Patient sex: M
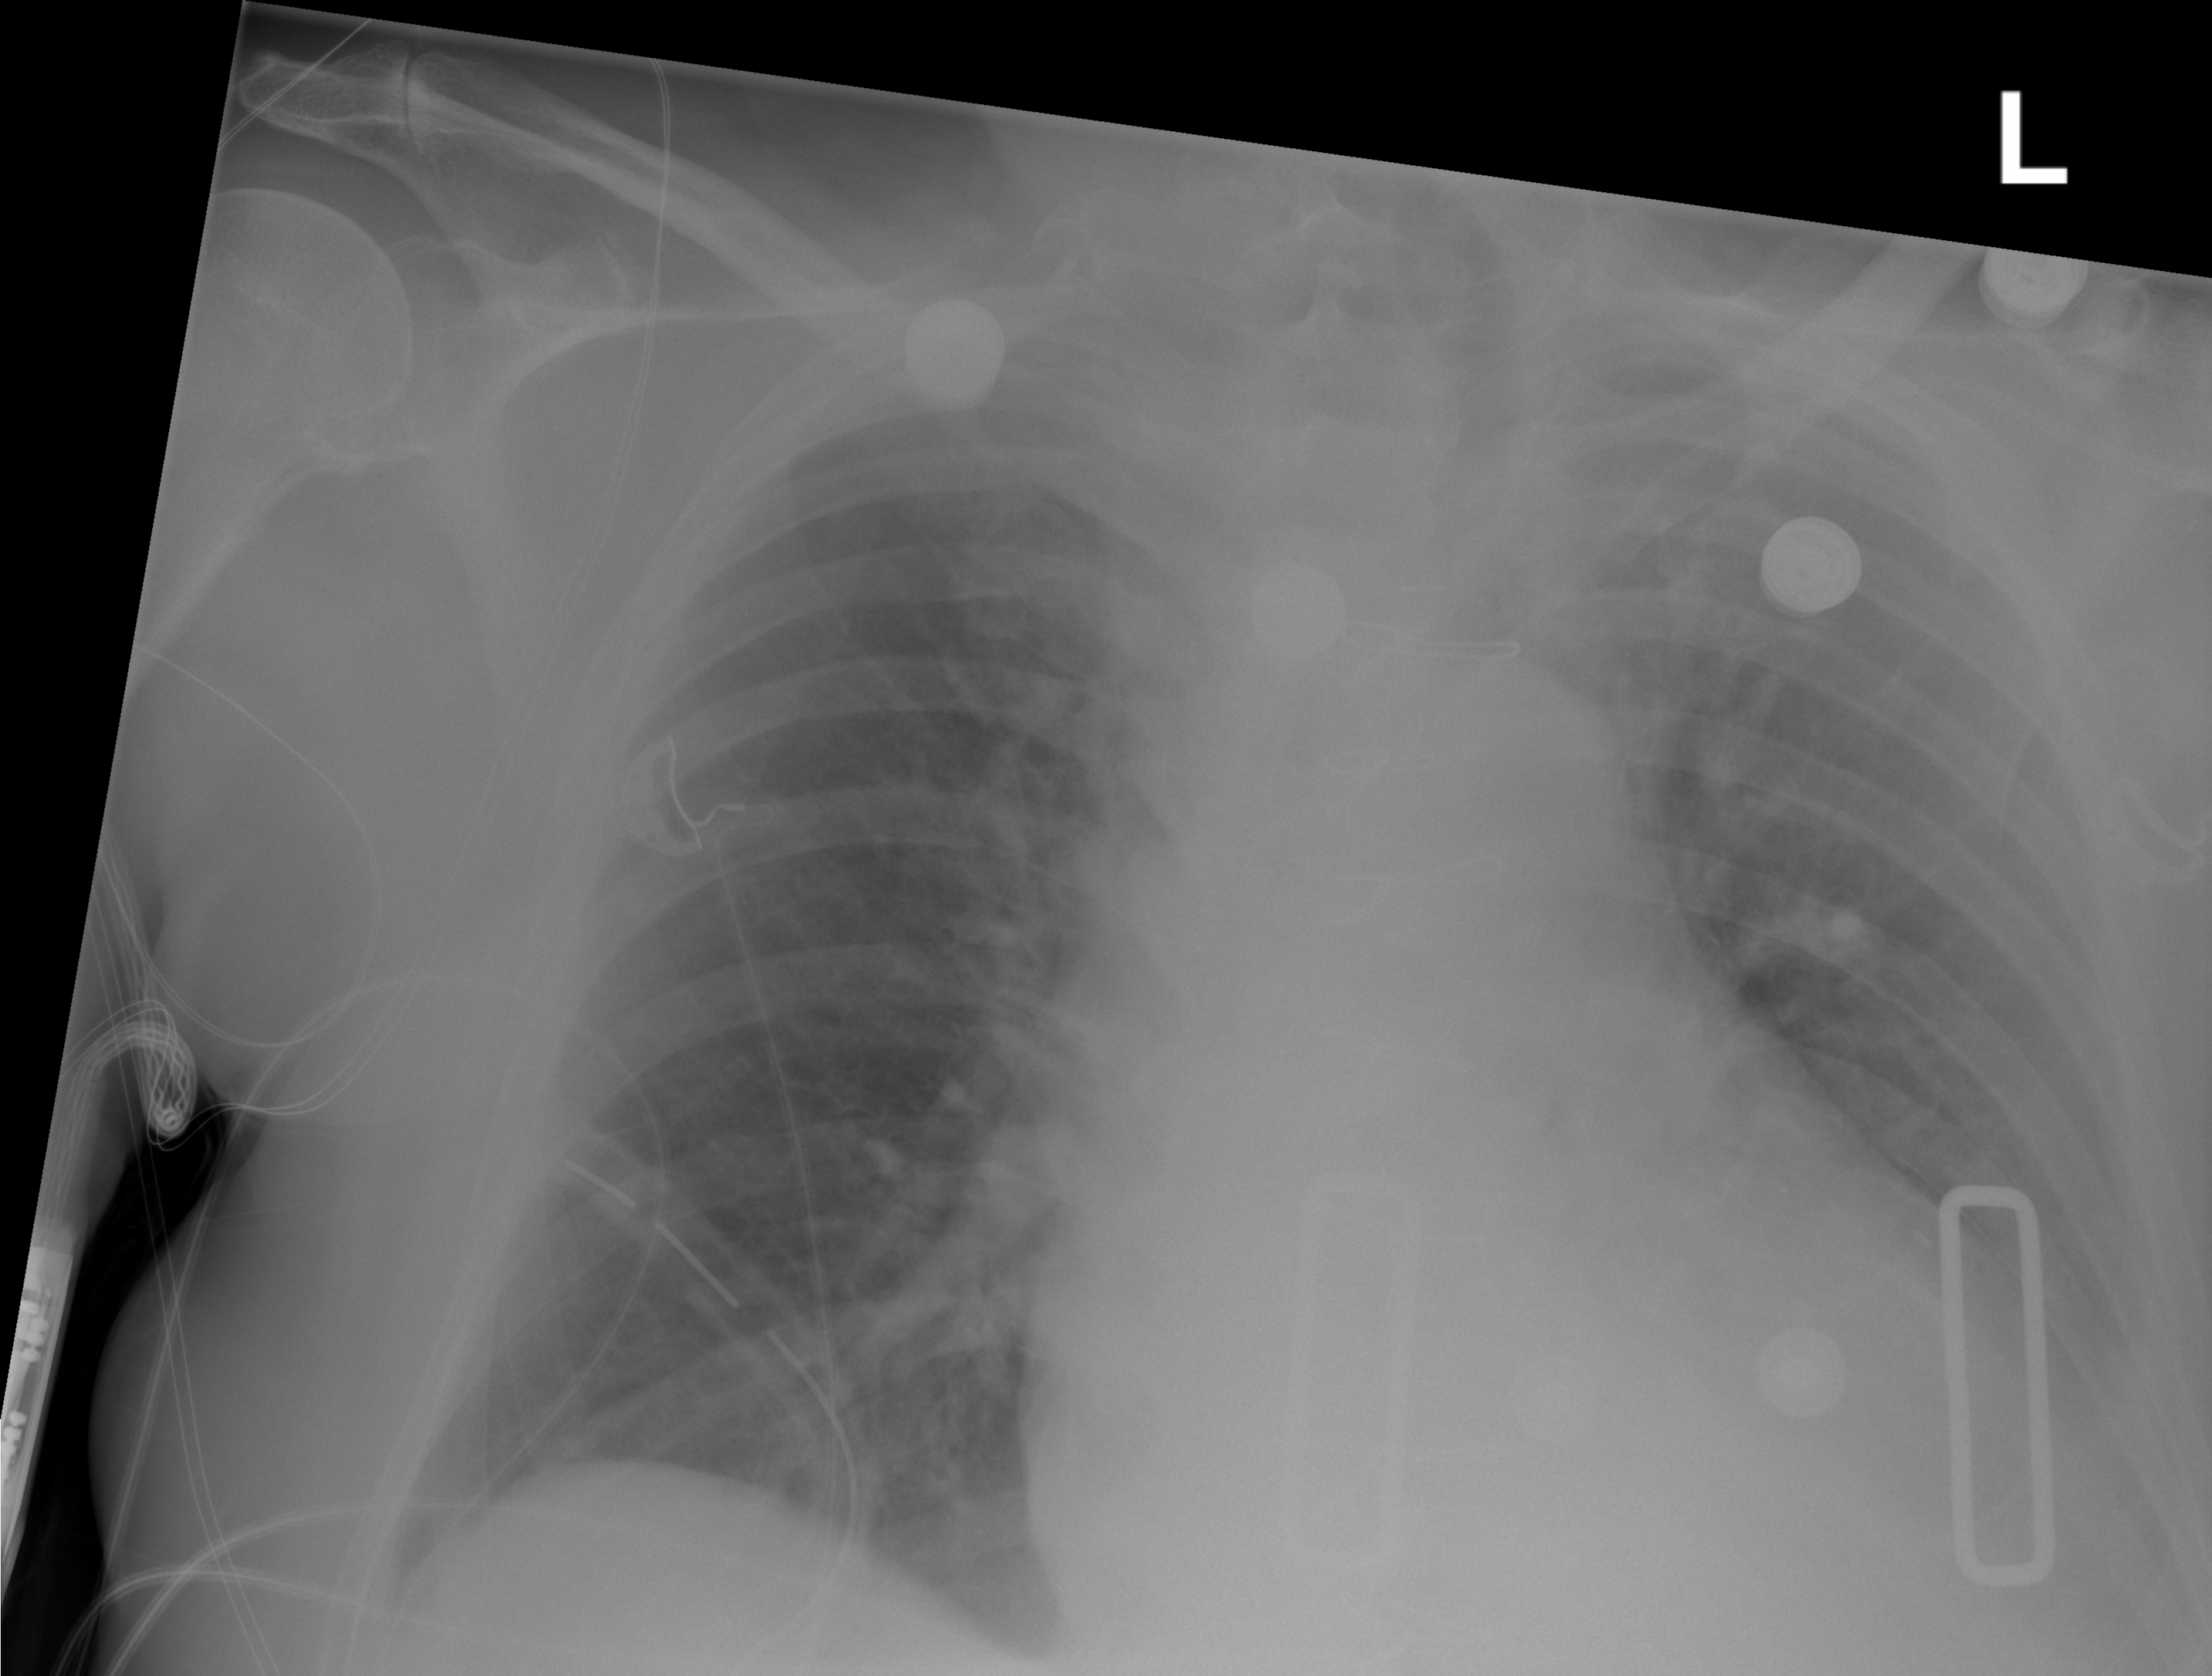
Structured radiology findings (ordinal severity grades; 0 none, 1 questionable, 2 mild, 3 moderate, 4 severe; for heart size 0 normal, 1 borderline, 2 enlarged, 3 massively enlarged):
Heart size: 2
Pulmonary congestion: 0
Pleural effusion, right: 0
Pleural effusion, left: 1
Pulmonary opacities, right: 0
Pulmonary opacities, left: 0
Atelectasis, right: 0
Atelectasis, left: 0